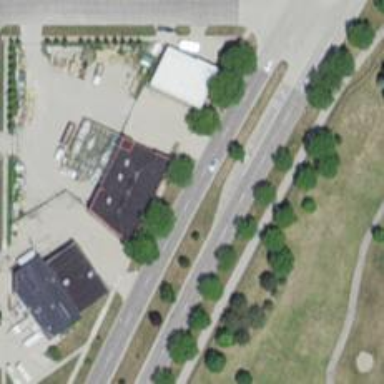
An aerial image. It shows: Secondary road with separate sidewalk.